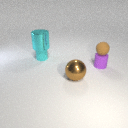
large brown metal sphere to the right of small cyan rubber cylinder